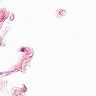
Metastatic tissue present: no